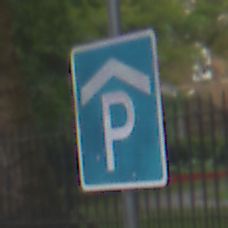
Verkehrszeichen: Parkhaus
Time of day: MorningAfternoon
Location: Outdoor (Urban)
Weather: Overcast
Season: NotSpecified
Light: Natural